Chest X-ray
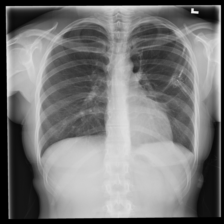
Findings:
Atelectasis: negative
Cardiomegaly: negative
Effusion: negative
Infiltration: negative
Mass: negative
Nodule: negative
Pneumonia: negative
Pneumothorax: negative
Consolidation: negative
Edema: negative
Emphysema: negative
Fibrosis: negative
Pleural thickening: negative
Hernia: negative